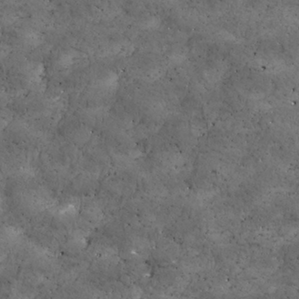
Label: non_frost